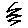
Label: zigzag